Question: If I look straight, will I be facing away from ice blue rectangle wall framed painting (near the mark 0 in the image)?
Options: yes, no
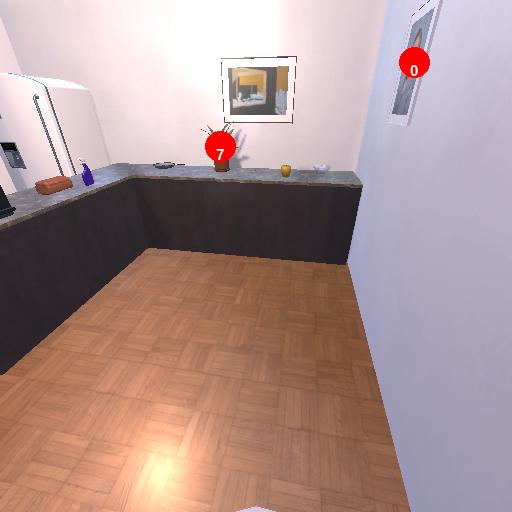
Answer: yes